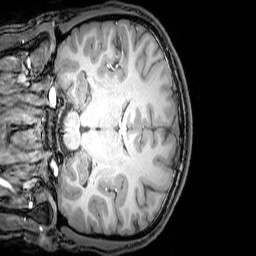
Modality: T1w
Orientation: coronal
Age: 21
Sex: male
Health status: healthy
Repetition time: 0.081 s
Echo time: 0.037 s